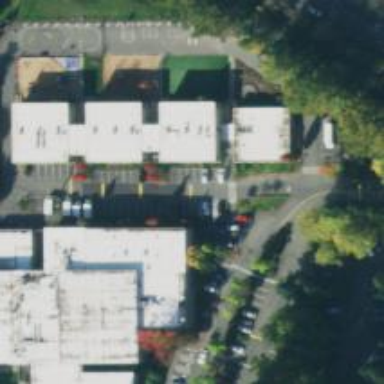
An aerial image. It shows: School.